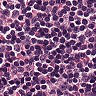
Metastatic tissue present: no